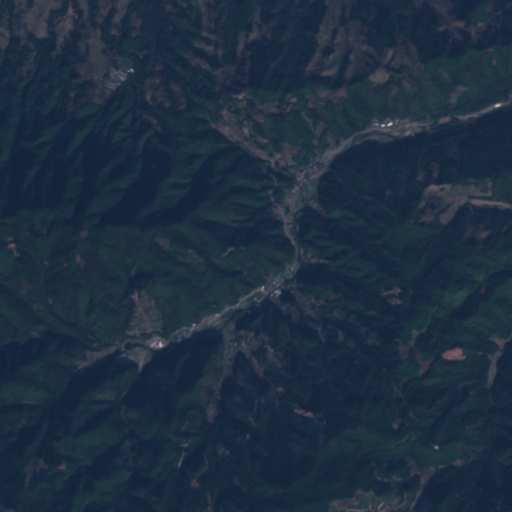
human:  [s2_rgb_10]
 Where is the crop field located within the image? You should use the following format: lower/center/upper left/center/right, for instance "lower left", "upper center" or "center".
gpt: The crop field is located in the center of the image.
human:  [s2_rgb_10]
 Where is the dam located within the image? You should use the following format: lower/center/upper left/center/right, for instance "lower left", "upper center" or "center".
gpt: The dam is located in the center of the image.
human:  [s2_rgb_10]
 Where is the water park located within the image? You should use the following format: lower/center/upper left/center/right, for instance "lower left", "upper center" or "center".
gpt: The water park is located in the lower left of the image.
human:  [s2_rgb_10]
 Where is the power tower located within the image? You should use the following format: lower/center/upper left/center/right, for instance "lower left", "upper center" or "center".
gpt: There is no power tower in the image.